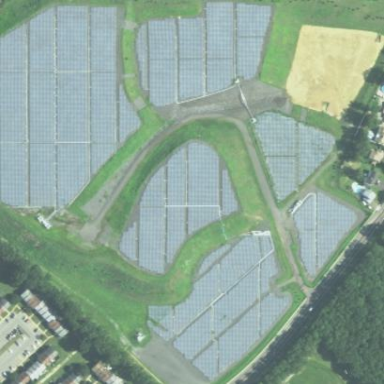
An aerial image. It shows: Solar power plant using photovoltaic technology.